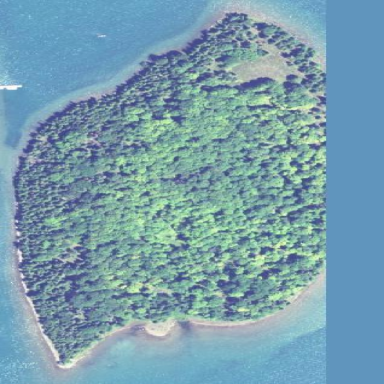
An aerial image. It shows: Islet.